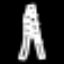
Label: The Eiffel Tower